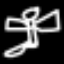
Label: angel